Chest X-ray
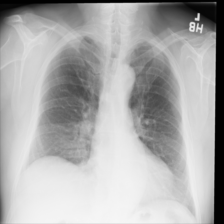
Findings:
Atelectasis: negative
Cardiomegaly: negative
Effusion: negative
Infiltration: negative
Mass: negative
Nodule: negative
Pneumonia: negative
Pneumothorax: negative
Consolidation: negative
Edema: negative
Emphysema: negative
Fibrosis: negative
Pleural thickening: negative
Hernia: negative